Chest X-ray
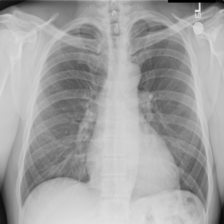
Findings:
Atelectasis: negative
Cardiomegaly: negative
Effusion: negative
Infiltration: negative
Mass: negative
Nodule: negative
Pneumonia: negative
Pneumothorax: negative
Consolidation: negative
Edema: negative
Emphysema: negative
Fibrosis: negative
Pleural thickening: negative
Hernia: negative